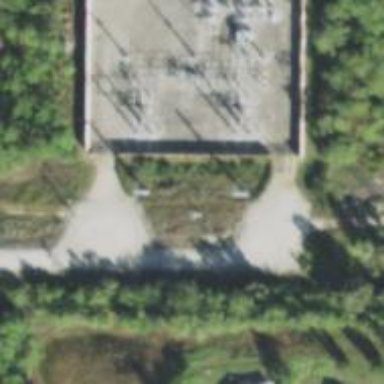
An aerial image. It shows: Power tower.